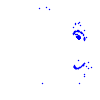
Particle: electron